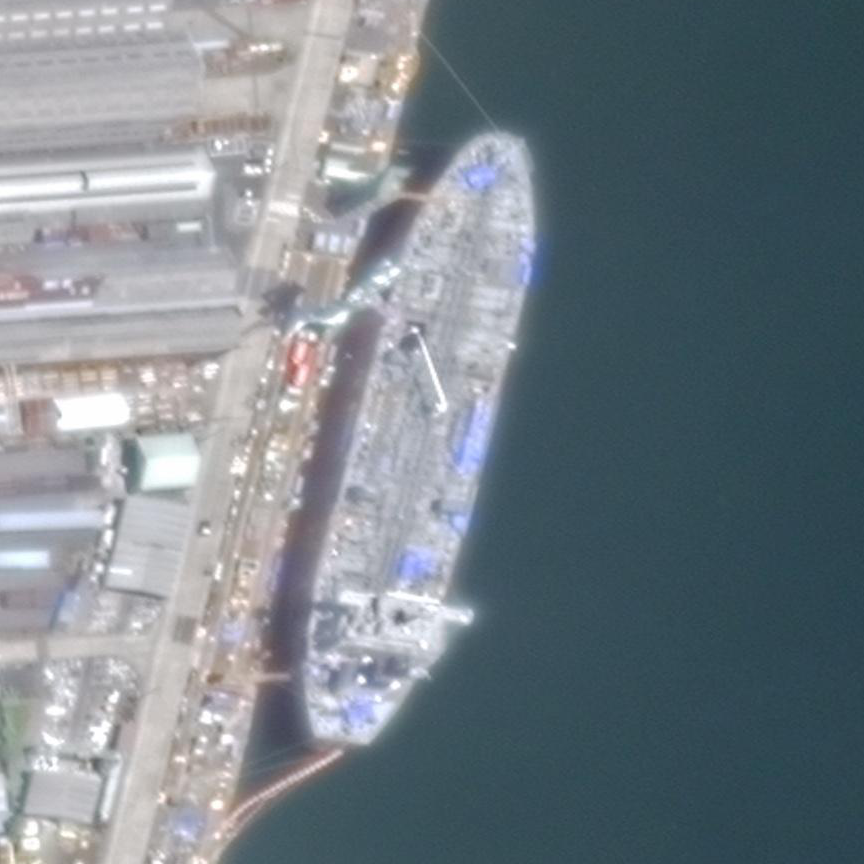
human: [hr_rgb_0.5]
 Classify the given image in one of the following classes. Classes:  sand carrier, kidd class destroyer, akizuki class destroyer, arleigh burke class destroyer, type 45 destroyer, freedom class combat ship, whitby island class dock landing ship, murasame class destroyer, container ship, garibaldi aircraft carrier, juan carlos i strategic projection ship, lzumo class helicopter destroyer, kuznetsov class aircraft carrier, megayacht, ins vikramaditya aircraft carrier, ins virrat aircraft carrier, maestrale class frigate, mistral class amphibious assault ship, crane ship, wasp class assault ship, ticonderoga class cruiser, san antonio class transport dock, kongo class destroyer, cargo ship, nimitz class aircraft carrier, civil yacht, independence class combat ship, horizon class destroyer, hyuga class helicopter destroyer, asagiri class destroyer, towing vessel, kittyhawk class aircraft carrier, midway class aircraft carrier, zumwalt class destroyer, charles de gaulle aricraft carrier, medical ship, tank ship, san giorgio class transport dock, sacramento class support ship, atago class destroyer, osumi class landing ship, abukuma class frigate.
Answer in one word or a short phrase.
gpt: Tank ship